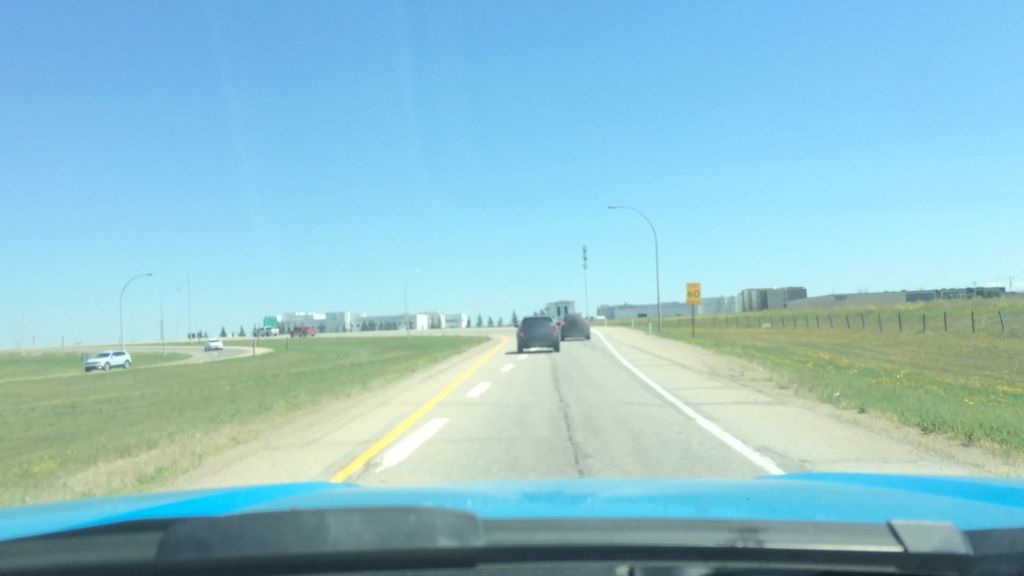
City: calgary